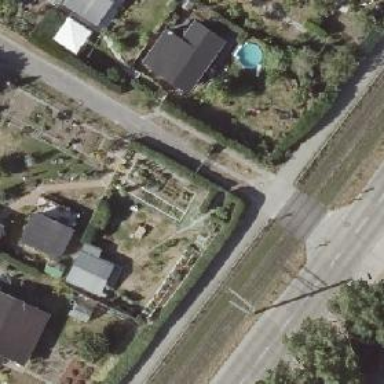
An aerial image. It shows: Alleyway designated as service road.